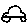
Label: car